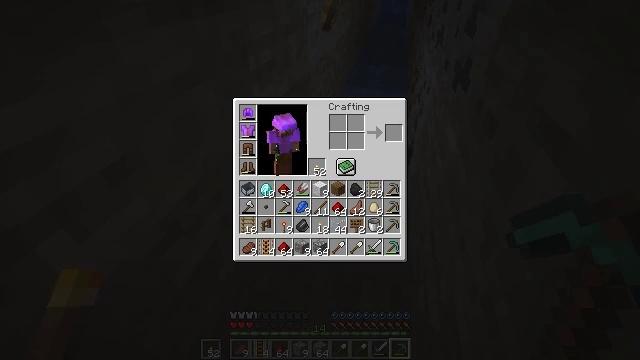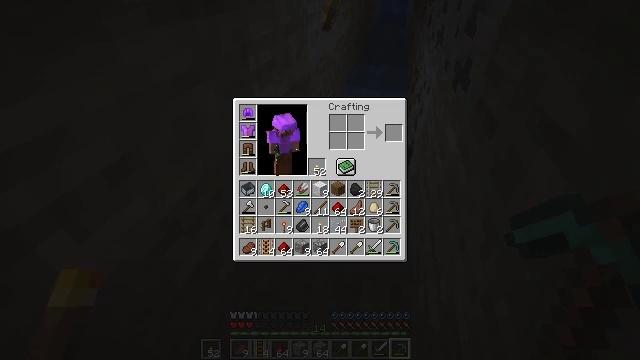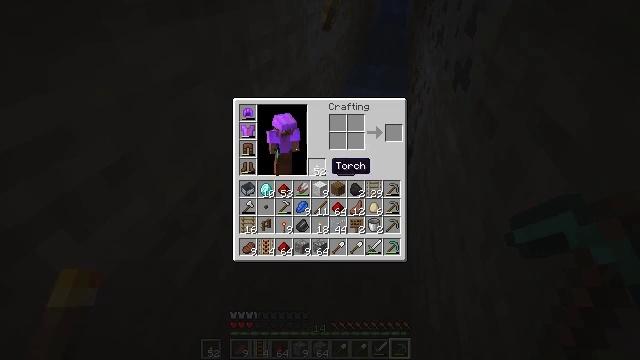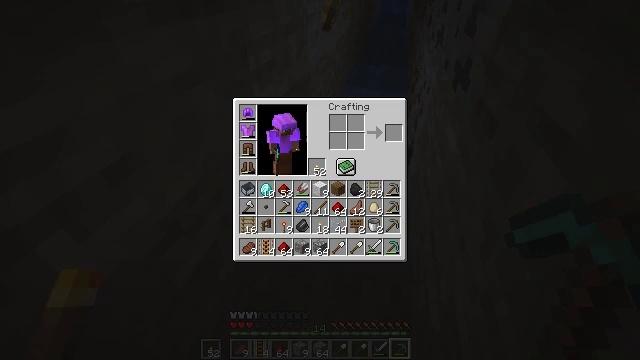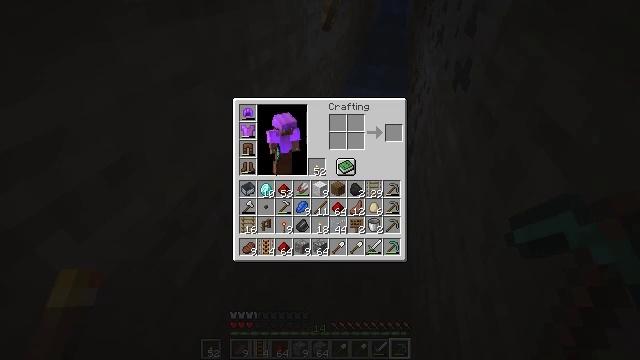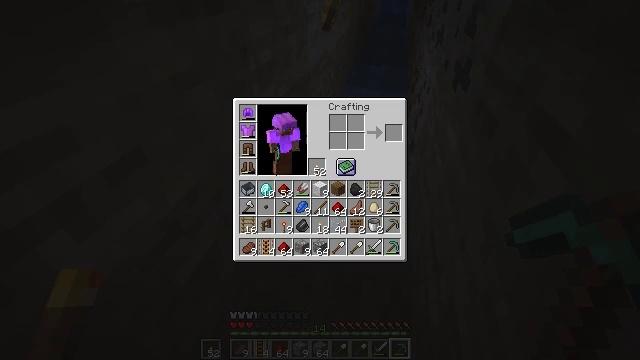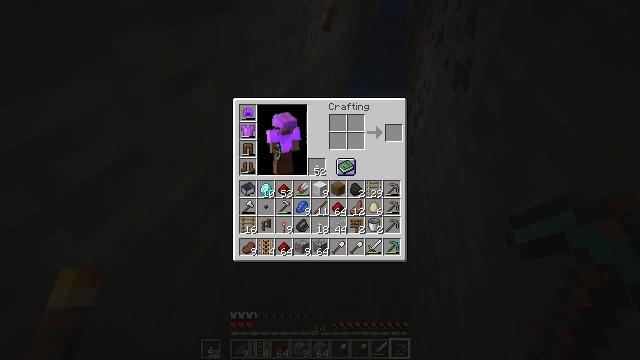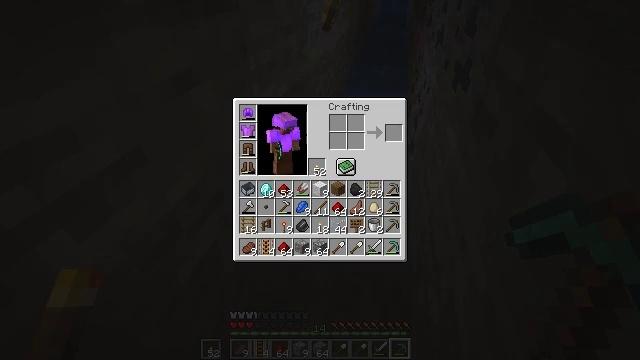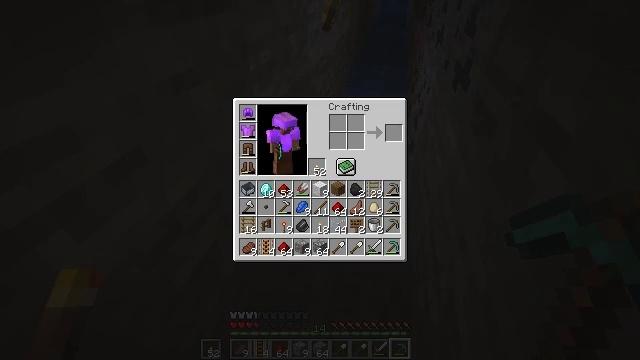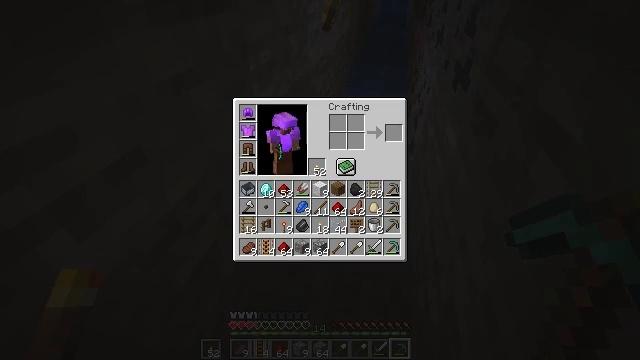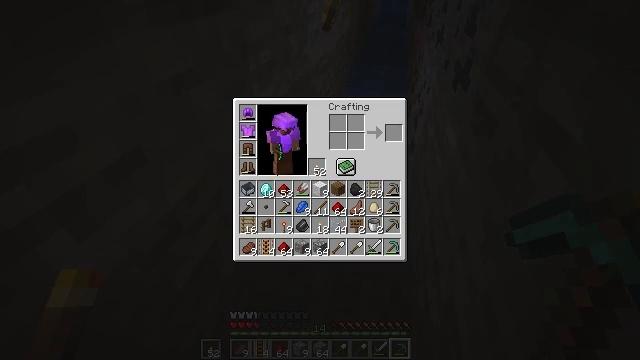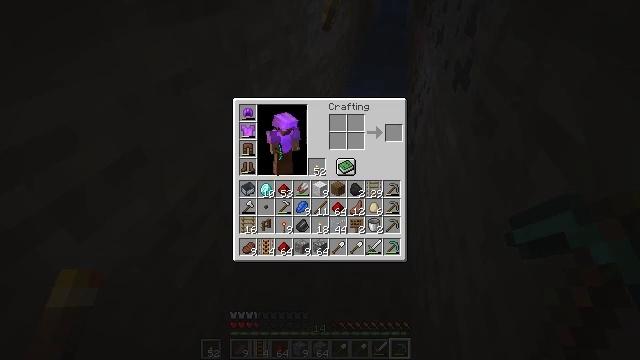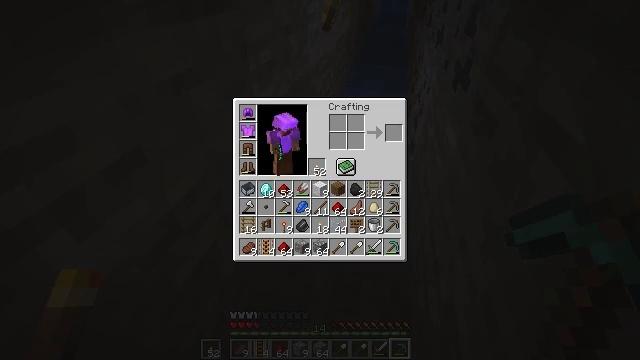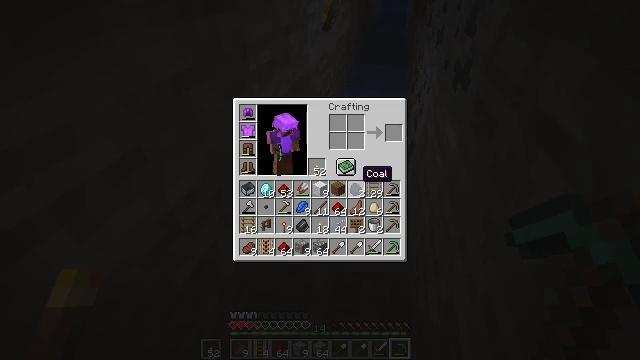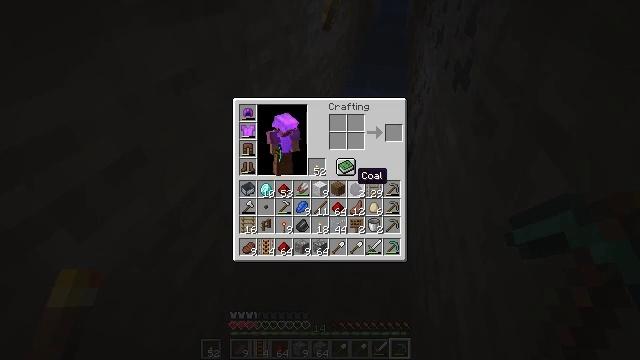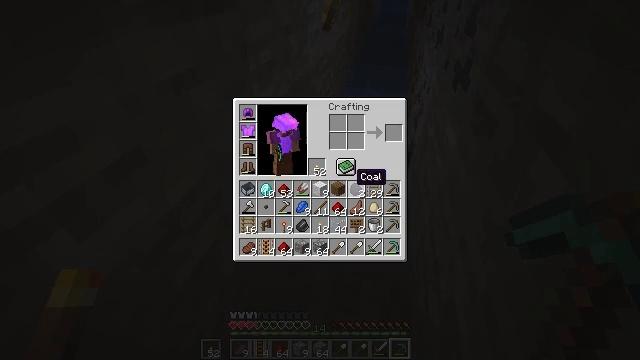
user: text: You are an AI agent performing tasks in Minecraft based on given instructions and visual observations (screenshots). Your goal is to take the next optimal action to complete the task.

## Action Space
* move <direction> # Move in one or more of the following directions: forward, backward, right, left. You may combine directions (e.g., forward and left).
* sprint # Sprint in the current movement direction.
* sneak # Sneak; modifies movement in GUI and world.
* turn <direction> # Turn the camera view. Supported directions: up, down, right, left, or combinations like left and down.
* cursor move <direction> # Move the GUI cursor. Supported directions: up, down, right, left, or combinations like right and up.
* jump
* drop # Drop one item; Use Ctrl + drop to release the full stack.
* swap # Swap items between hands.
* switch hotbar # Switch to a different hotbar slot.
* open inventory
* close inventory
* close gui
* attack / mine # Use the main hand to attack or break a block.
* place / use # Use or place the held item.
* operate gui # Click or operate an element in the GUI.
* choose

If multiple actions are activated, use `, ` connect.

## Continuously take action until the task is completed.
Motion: motion action
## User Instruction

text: Remove a spruce button from the inventory.
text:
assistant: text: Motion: open inventory
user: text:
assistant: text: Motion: open inventory
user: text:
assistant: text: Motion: no_op
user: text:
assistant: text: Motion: no_op
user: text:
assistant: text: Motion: cursor move right
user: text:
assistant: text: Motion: cursor move right
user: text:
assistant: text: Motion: cursor move right
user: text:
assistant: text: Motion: no_op
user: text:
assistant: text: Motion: no_op
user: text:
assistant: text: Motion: no_op
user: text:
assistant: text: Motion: no_op
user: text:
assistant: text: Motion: no_op
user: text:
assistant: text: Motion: no_op
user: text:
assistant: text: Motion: no_op
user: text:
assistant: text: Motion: no_op
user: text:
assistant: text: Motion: no_op
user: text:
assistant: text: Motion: no_op
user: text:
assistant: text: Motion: no_op
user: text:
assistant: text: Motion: no_op
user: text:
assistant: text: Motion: no_op
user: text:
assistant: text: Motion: no_op
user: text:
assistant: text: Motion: cursor move left
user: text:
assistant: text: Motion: cursor move left
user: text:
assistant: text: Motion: cursor move left
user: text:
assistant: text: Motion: no_op
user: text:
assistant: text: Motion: no_op
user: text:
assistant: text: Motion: no_op
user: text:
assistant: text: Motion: no_op
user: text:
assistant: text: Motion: no_op
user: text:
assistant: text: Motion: no_op